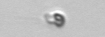
Label: nanoplankton_mix